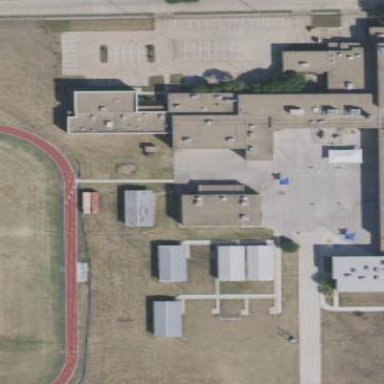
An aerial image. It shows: School.